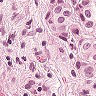
Metastatic tissue present: yes